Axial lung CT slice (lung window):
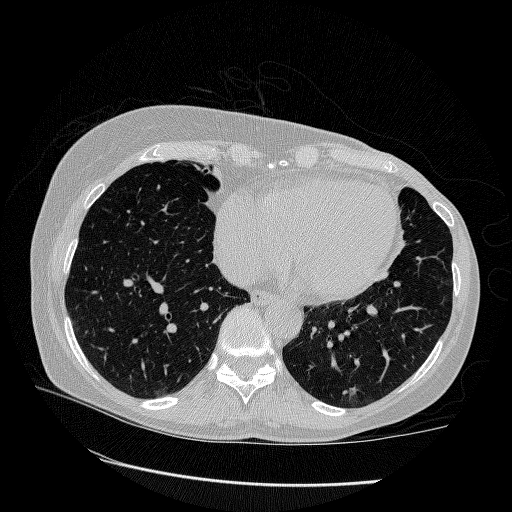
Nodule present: no